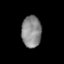
Tissue: lung
Cell type: Fibroblasts
Senescence score: 0.5436
Nuclear area (px): 611
Mean DAPI intensity: 137.527